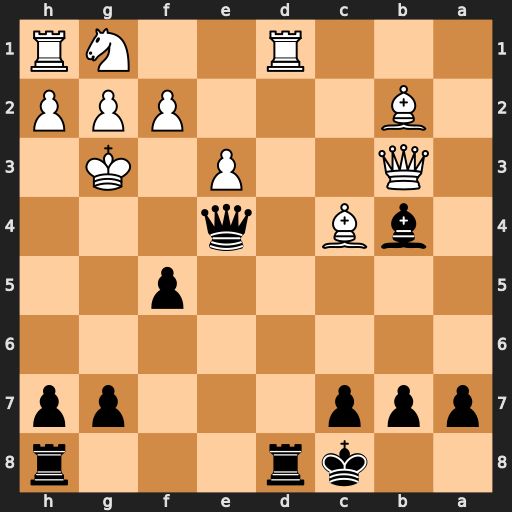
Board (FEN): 2kr3r/ppp3pp/8/5p2/1bB1q3/1Q2P1K1/1B3PPP/3R2NR
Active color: b
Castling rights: -
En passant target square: -
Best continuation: Qg4#